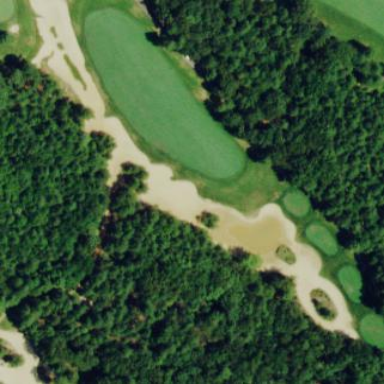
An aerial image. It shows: Sand bunker on golf course.